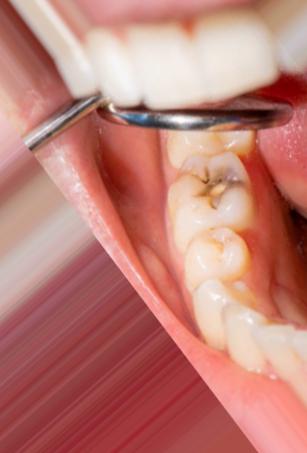
Condition: Caries